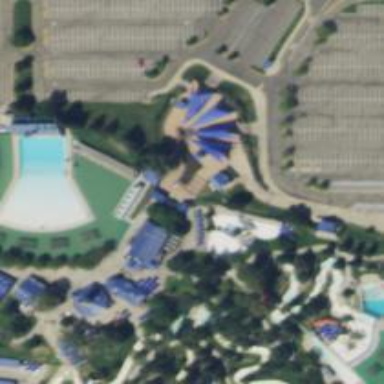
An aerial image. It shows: Water slide attraction.